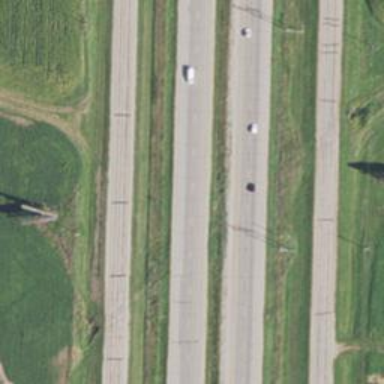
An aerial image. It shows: Motorway.